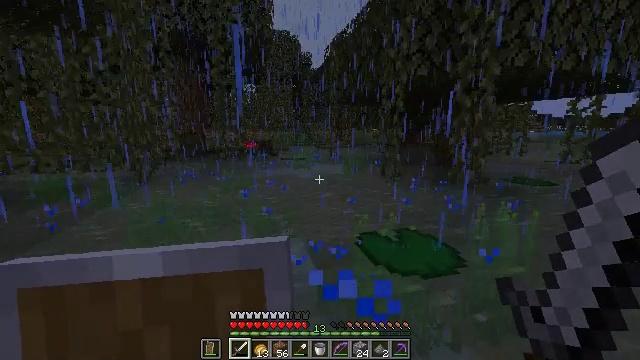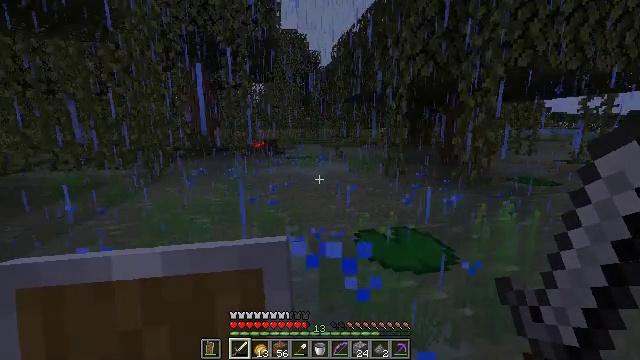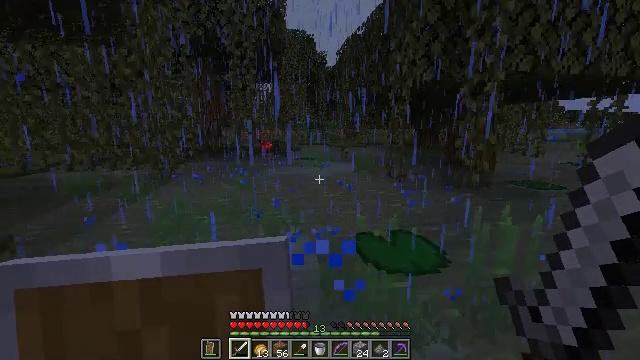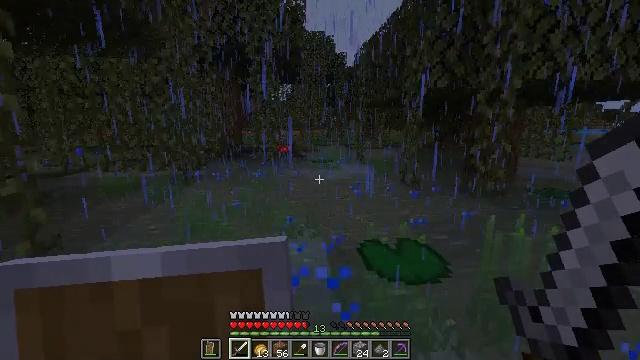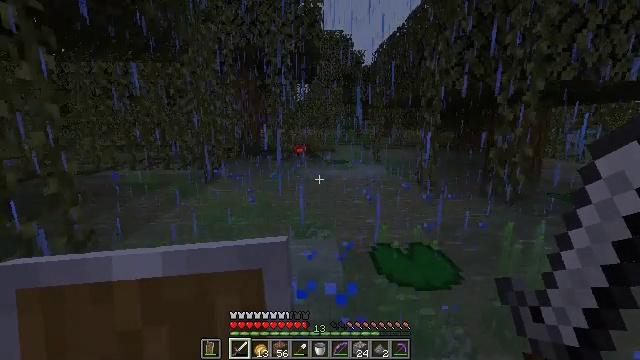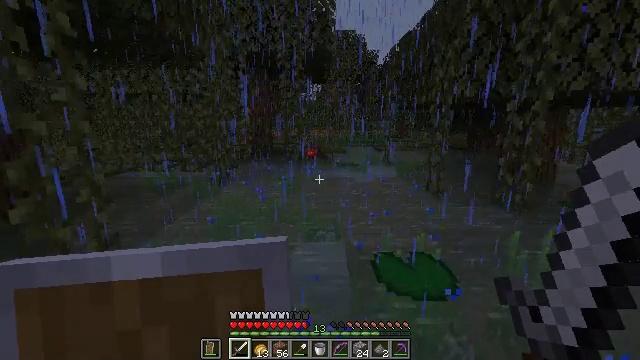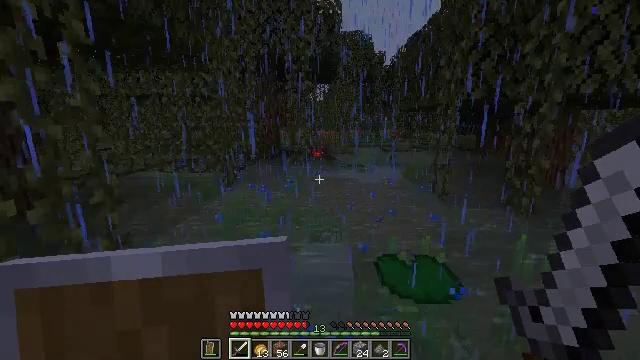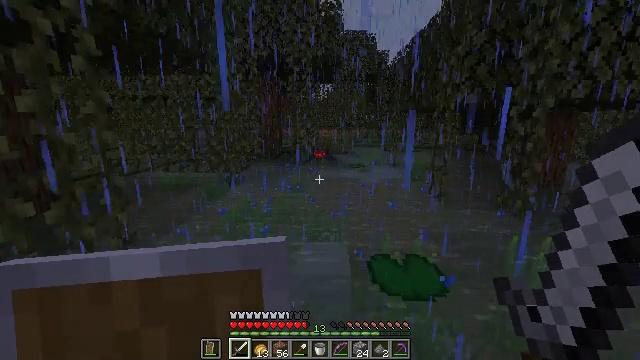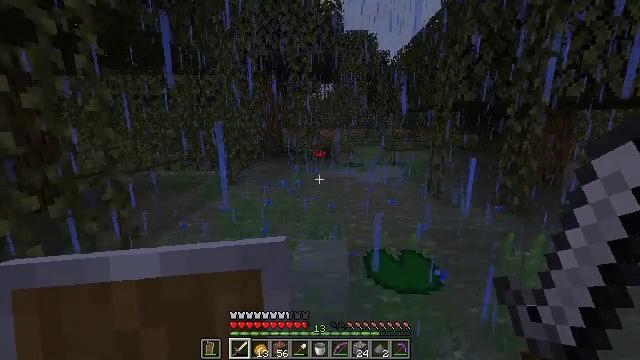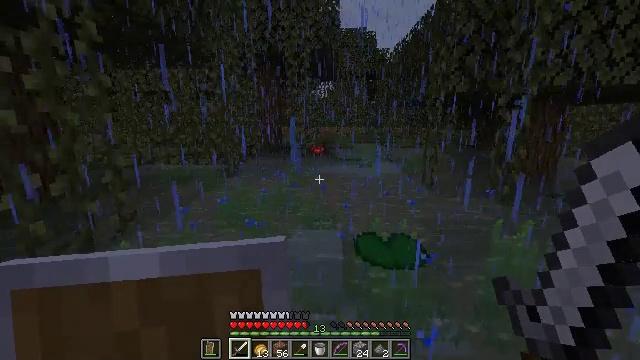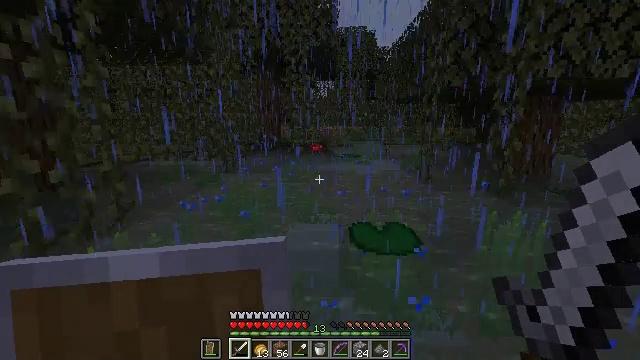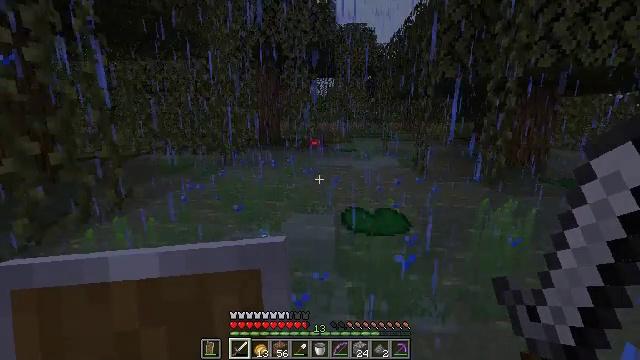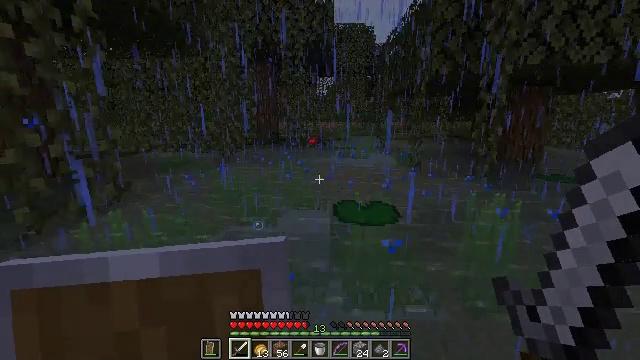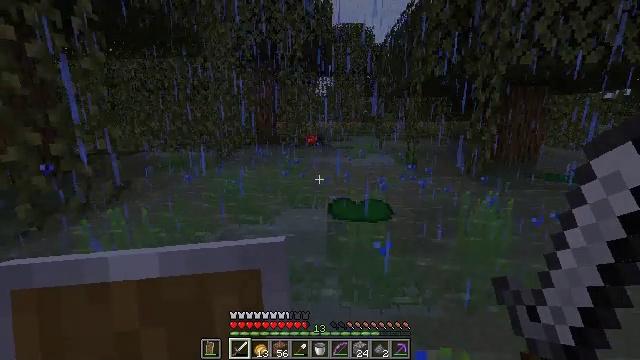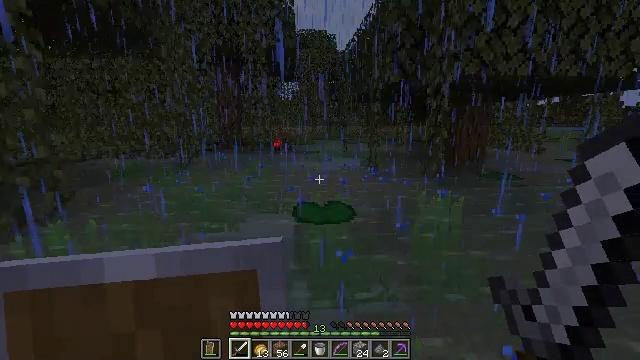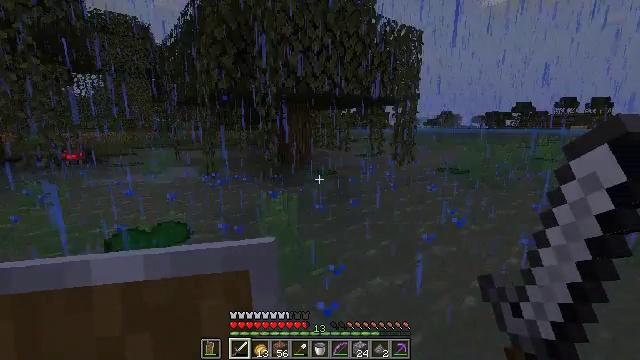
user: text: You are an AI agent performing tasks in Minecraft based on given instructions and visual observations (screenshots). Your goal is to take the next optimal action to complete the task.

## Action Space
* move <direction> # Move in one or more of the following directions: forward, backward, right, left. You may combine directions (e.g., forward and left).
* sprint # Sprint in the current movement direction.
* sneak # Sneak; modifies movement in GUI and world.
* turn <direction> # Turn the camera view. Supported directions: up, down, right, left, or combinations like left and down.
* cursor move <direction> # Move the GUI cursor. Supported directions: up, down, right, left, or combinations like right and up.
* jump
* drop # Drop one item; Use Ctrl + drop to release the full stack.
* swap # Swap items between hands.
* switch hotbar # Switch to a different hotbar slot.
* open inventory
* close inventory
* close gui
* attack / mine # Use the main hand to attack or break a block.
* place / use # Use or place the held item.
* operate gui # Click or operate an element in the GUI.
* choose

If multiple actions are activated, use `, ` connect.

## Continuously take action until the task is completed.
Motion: motion action
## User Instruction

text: Attack the underwater area to get tall seagrass.
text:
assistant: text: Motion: move back and move right, turn left, jump
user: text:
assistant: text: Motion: move back and move right, turn left, jump
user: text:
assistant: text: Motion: move back and move right, turn left, jump
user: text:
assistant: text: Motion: move back and move right, turn left, jump
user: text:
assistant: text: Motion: move back and move right, turn left, jump
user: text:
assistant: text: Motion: move back and move right, turn left, jump
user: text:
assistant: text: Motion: move back and move right, jump
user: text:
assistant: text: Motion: move back and move right, jump
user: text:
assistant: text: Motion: move back and move right, jump
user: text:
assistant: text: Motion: move back and move right, jump
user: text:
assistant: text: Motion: move back and move right, jump
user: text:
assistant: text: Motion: move back and move right, jump
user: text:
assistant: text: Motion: move back and move right, jump
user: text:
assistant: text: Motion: move right, turn right, jump
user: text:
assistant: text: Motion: move right, turn right, jump
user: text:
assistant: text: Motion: move forward and move right, turn right and down, jump
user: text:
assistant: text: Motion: move forward and move right, turn right, jump
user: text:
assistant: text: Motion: move forward and move right, turn right, jump
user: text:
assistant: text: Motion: move forward and move right, turn right, jump
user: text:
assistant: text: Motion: move forward and move right, turn right, jump
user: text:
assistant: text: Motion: move forward and move right, jump
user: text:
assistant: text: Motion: move forward and move right, jump
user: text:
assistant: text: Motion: move forward and move right, jump
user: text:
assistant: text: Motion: move forward and move right, jump
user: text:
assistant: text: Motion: move forward and move right, jump
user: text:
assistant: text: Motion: move forward and move right, jump
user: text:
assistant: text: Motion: move forward and move right, jump
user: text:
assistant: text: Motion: move forward and move right, jump
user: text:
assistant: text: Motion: move forward and move right, jump
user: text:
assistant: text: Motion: move forward and move right, jump